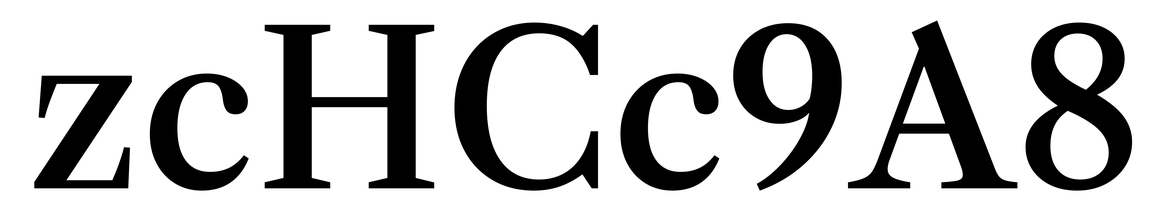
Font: LibreCaslonText_Medium